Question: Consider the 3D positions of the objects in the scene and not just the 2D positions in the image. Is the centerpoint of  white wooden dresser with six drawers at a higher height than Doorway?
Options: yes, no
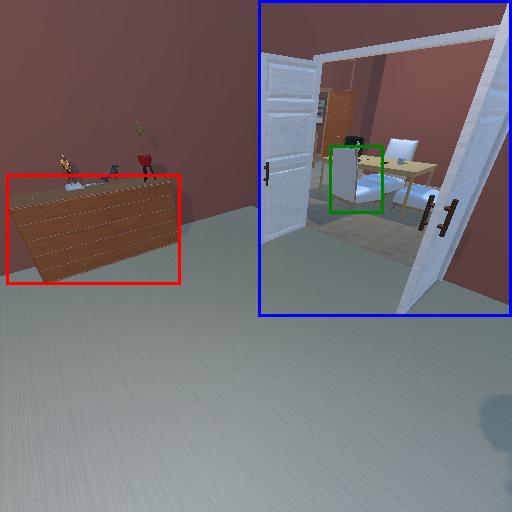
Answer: yes